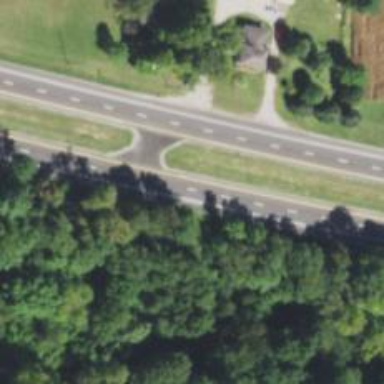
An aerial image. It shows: Asphalt trunk highway.